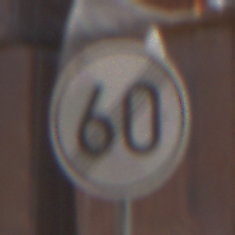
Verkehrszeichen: EndeGeschwindigkeit60
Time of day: MorningAfternoon
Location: Outdoor (Nature)
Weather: Clear
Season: Summer
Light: Natural